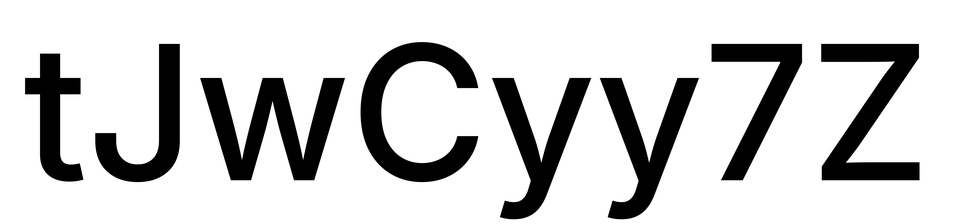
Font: Inter_Medium